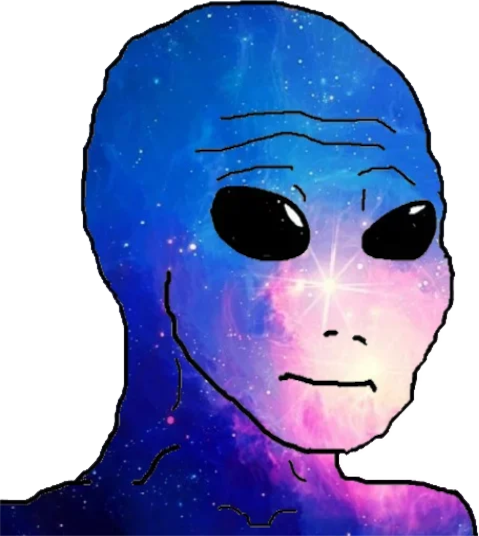
Label: 5_Alien